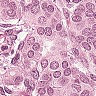
Metastatic tissue present: yes